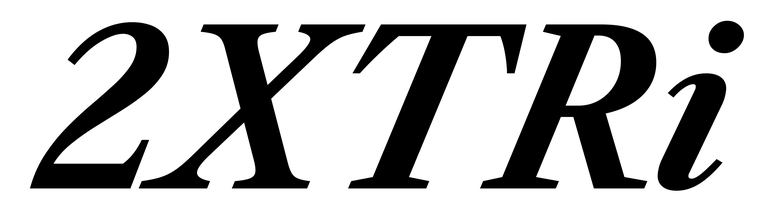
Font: LibreCaslonText-Italic_Bold_Italic